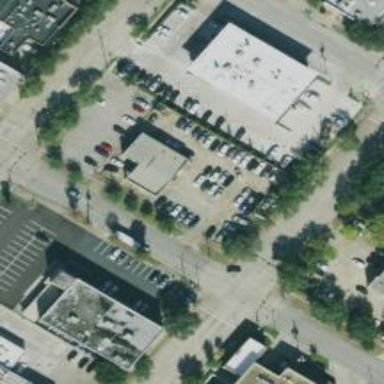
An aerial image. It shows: Car rental facility.